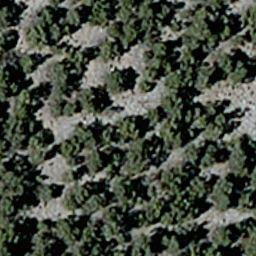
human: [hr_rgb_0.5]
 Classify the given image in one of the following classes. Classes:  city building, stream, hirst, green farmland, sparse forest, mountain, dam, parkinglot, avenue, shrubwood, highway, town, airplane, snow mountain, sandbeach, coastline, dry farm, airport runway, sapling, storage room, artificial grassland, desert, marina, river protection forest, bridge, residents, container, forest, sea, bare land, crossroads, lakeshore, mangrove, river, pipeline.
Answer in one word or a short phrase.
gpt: sparse forest